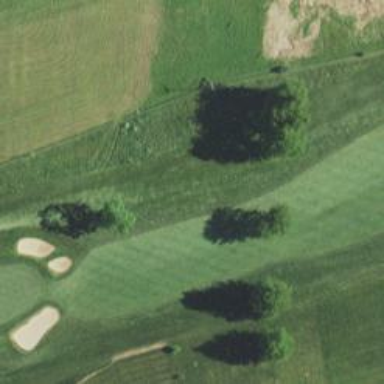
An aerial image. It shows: View of golf hole.